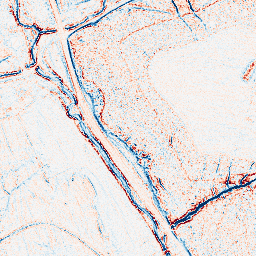
Category: edge_preserving
Decomposition family: anisotropic_diffusion
Decomposition parameters: iterations: 5
kappa: 100
gamma: 0.1
Upsampling method: quadratic
Upsampling parameters: scale: 2
Upsampling scale: 2